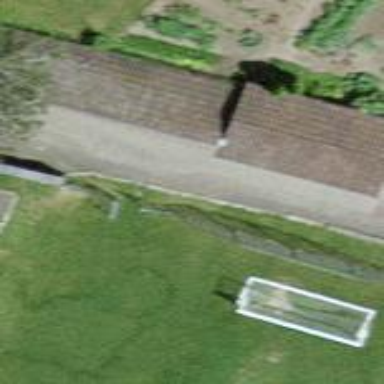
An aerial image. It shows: Garage.